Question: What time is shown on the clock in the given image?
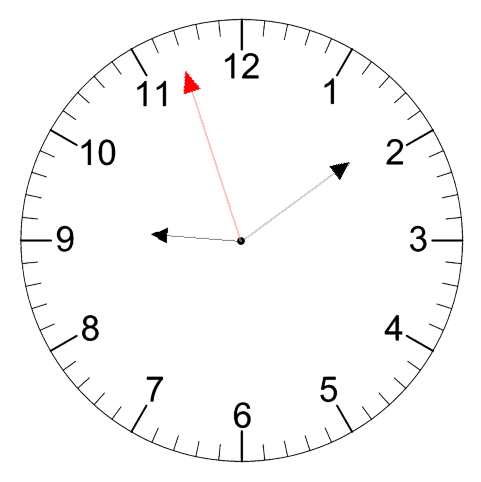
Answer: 09:08:57